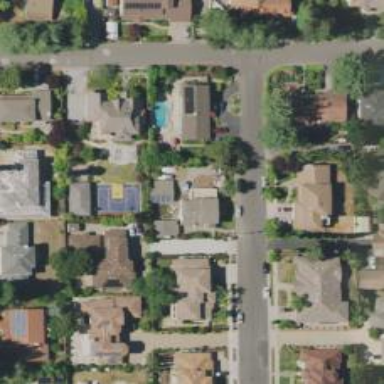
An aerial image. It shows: Residential road with sidewalk on the left.